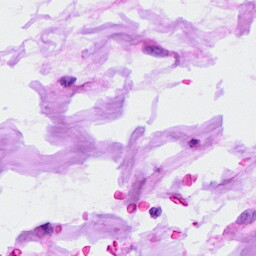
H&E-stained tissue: Ovarian